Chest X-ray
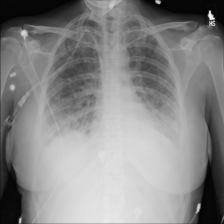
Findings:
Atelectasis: positive
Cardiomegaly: negative
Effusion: positive
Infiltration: positive
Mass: negative
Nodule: negative
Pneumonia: negative
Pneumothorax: negative
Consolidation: negative
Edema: negative
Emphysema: negative
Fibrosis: negative
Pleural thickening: negative
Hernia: negative